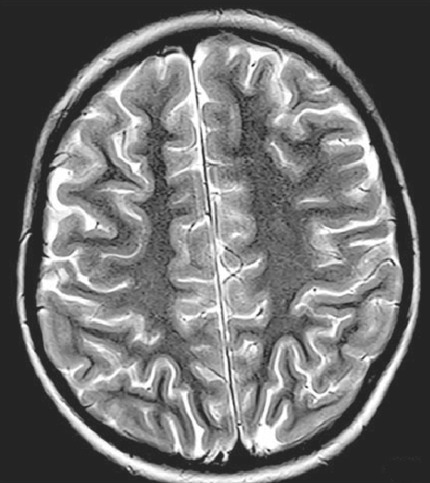
Label: notumor